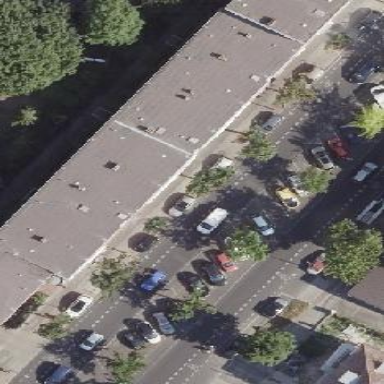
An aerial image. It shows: Apartment building with flat roof.